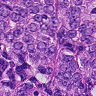
Metastatic tissue present: yes